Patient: sex M, age 61
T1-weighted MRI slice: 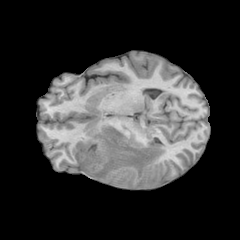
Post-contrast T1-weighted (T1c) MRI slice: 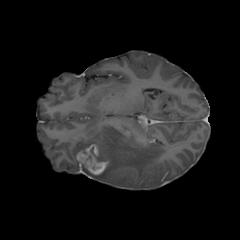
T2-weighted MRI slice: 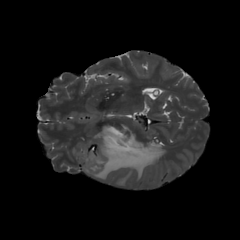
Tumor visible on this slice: yes
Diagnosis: Glioblastoma, IDH-wildtype
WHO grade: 4